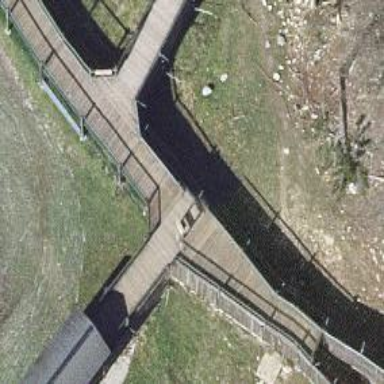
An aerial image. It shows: Fence.